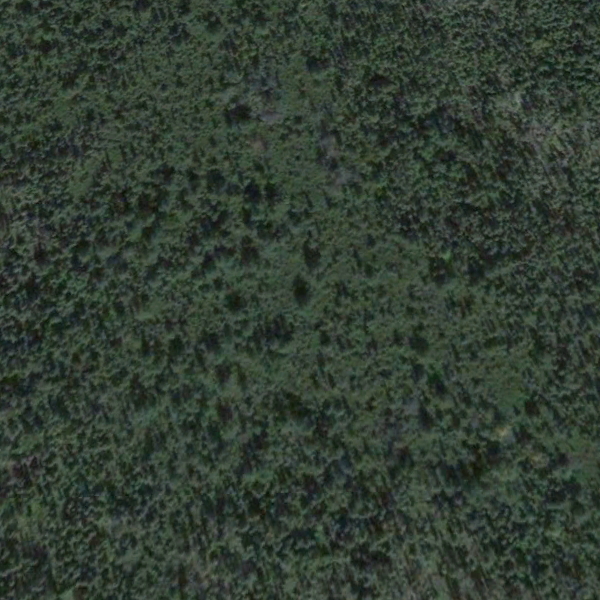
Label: Forest